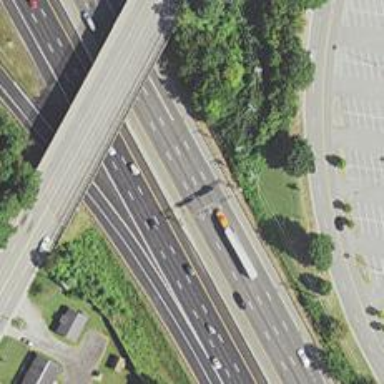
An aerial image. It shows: Motorway junction.